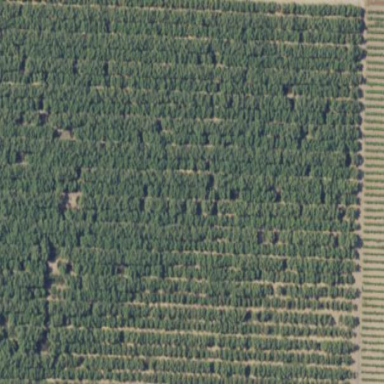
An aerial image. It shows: Orchard filled with almond trees.